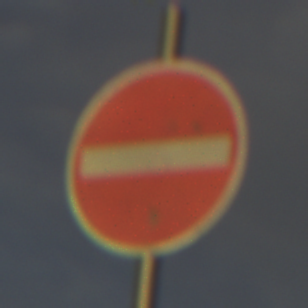
Verkehrszeichen: VerbotDerEinfahrt
Umgebung: Outdoor, Nature
Tageszeit: SunriseSunset
Wetter: PartlyCloudy
Licht: Natural
Jahreszeit: Summer
Kontrast: HighContrast